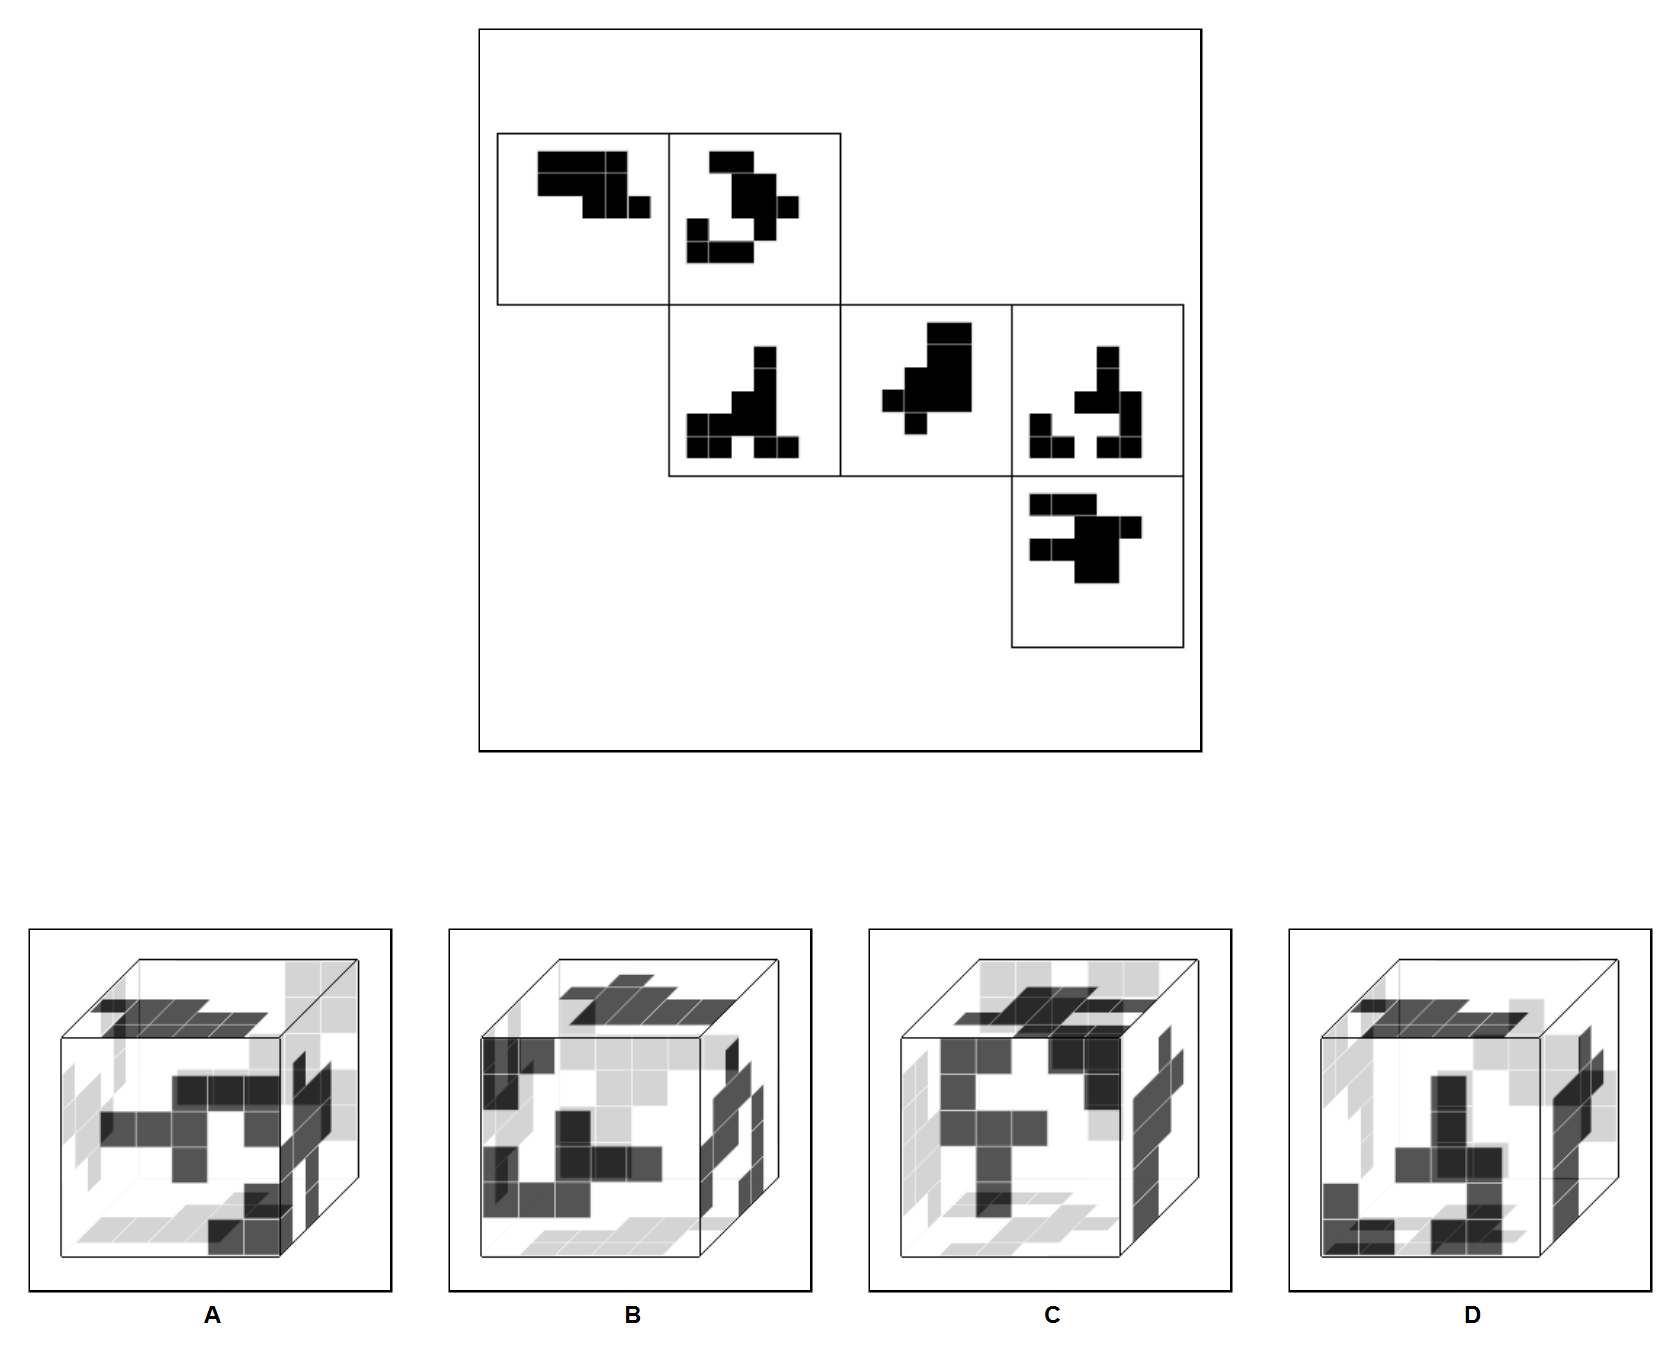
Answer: D